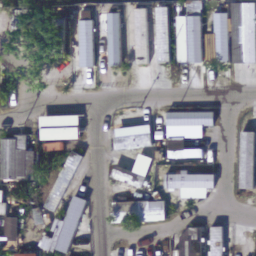
Label: residential